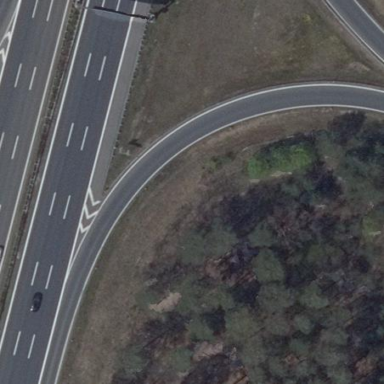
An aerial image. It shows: Motorway area.